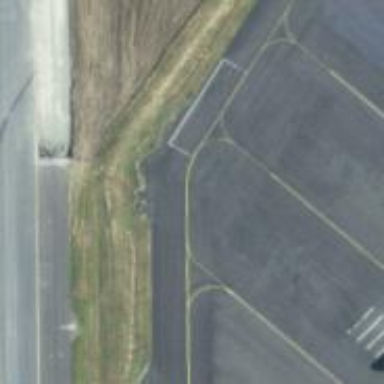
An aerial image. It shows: View of taxiway at the airport.